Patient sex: F
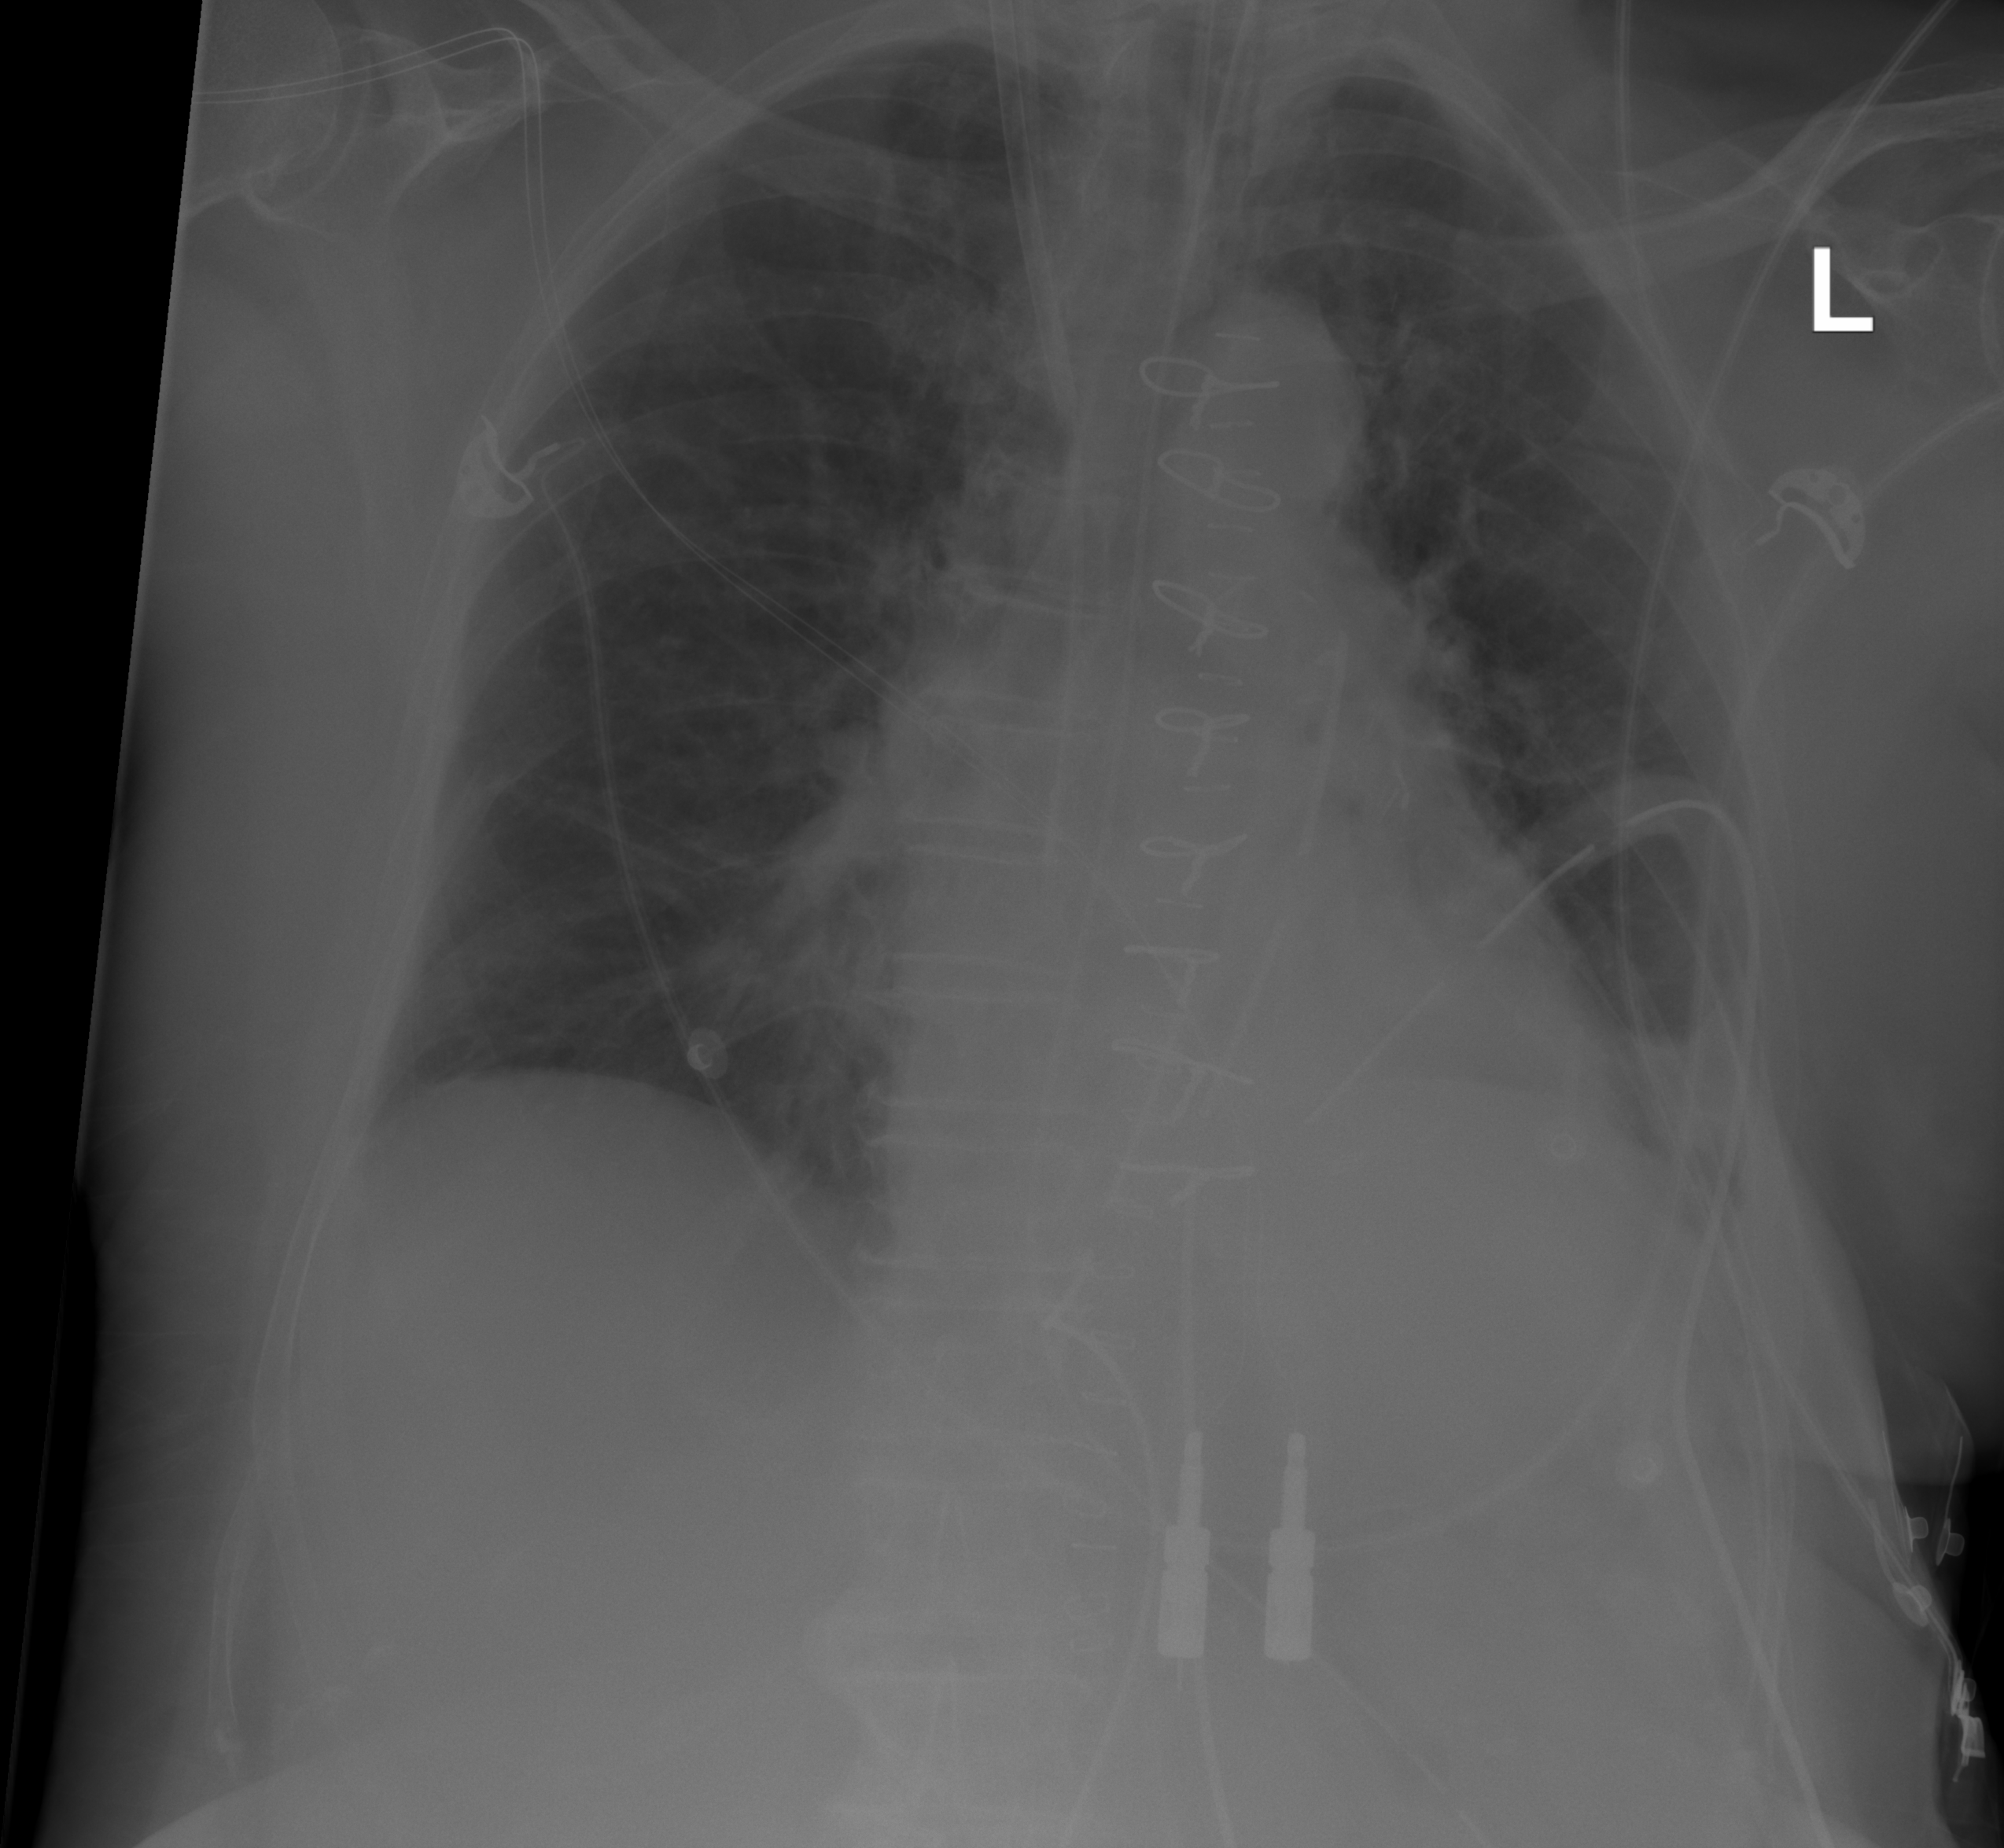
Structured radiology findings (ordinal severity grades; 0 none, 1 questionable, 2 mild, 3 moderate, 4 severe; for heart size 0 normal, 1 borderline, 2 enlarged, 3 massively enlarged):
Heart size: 2
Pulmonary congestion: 0
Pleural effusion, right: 0
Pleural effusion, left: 0
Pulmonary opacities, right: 0
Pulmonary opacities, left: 0
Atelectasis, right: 0
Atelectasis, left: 2